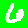
Digit: 6